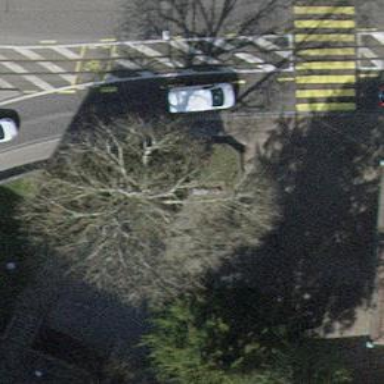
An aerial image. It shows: Brown bench.